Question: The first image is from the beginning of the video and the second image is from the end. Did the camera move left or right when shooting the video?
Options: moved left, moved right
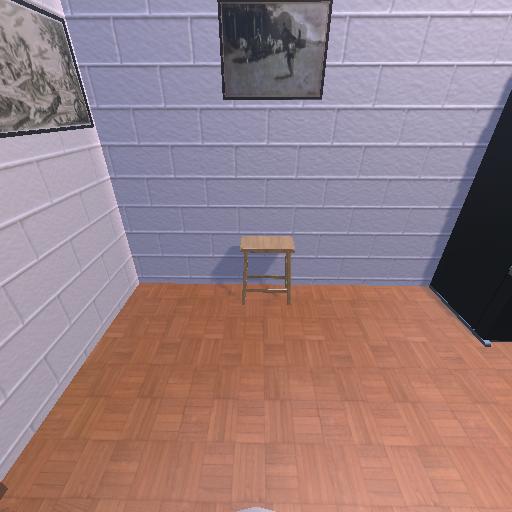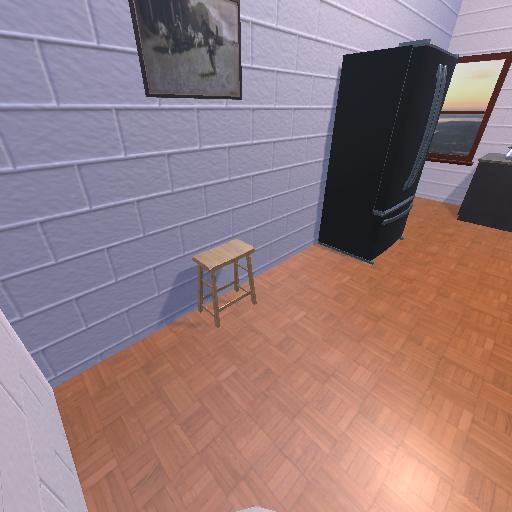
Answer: moved left